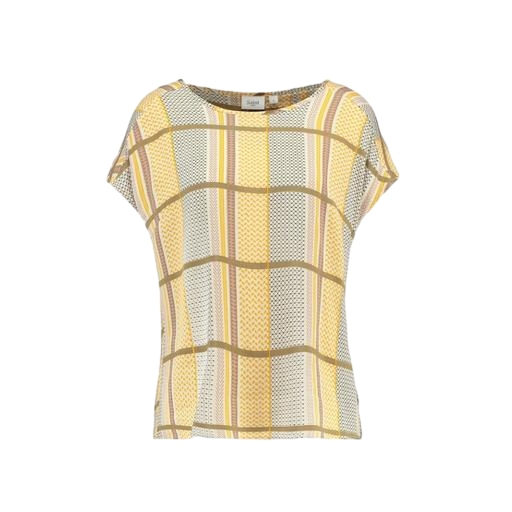
patterned tee, patterned t-shirt, short-sleeve top only macy, white background